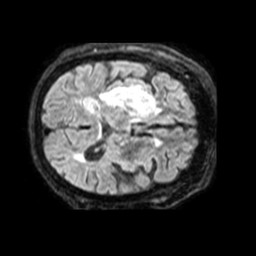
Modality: FLAIR
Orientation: axial
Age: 69
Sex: female
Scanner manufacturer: philips
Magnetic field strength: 1.5 T
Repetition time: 4.8 s
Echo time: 0.3364 s